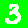
Digit: 3